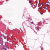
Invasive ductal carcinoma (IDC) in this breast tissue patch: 0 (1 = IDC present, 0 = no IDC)